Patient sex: F
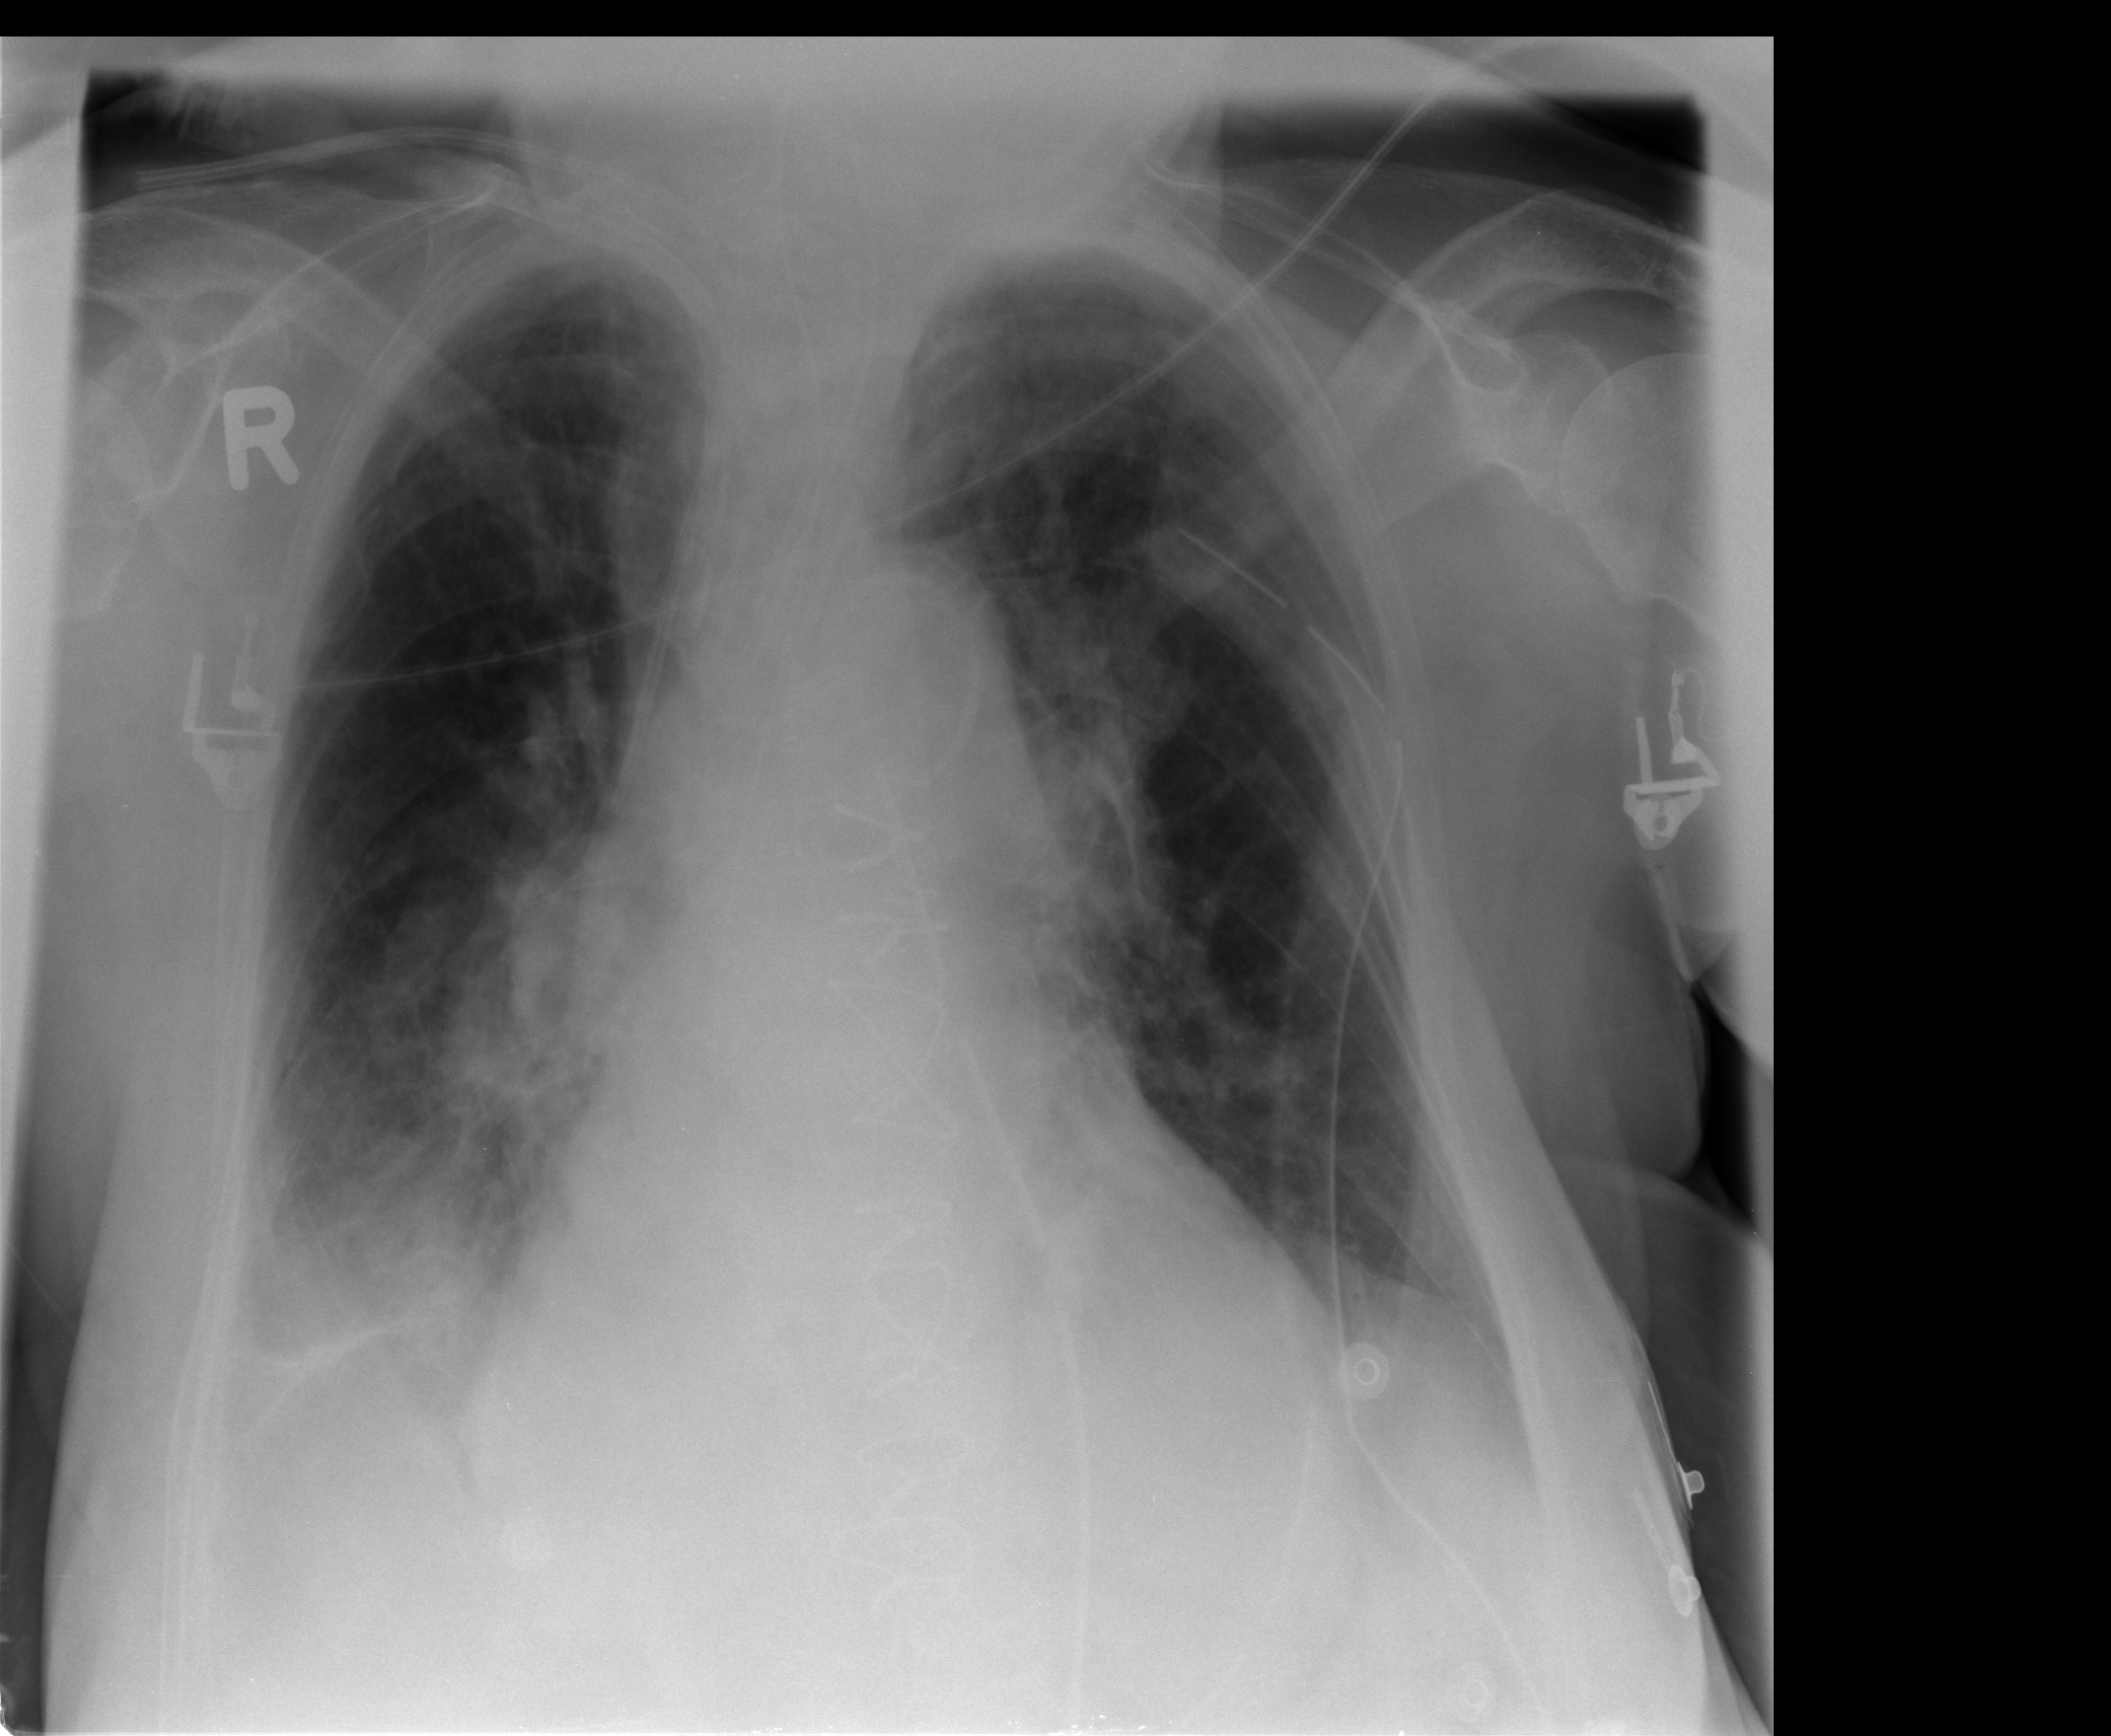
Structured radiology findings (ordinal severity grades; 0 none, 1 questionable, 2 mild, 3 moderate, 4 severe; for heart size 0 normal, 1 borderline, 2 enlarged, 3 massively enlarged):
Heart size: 2
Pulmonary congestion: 2
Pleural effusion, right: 2
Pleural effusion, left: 1
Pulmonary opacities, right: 0
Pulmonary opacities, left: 0
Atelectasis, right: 2
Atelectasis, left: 2